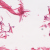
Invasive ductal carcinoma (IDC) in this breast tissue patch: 0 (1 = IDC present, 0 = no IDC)